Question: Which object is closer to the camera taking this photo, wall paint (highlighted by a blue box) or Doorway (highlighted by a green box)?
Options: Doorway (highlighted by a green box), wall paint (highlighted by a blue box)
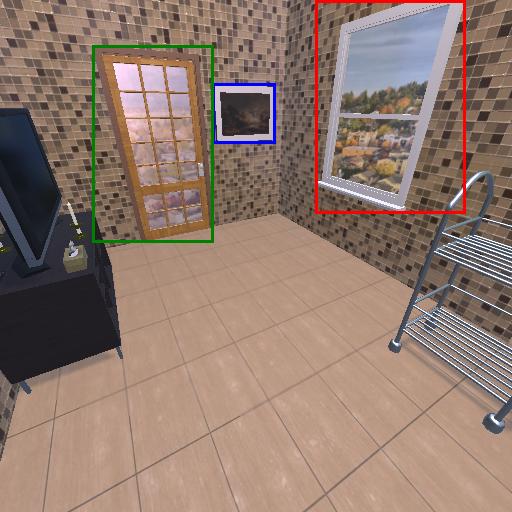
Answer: Doorway (highlighted by a green box)